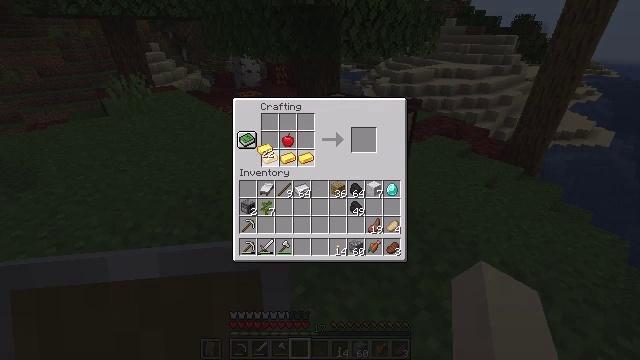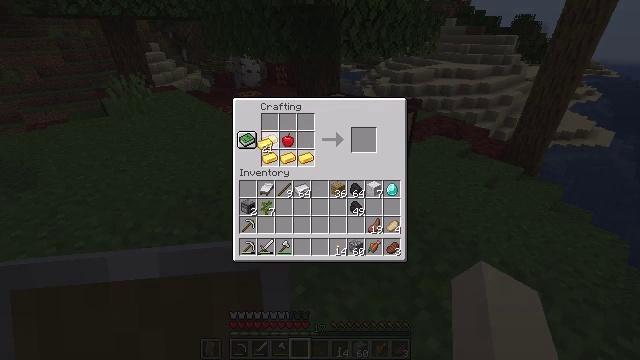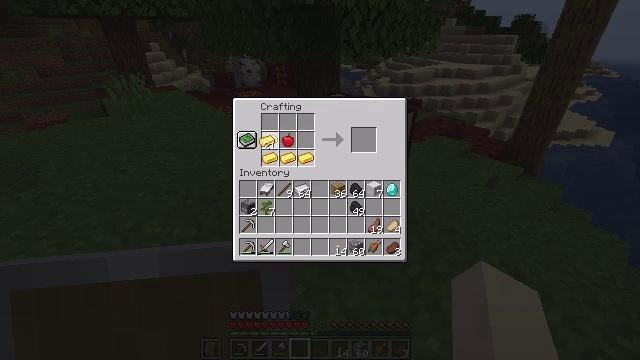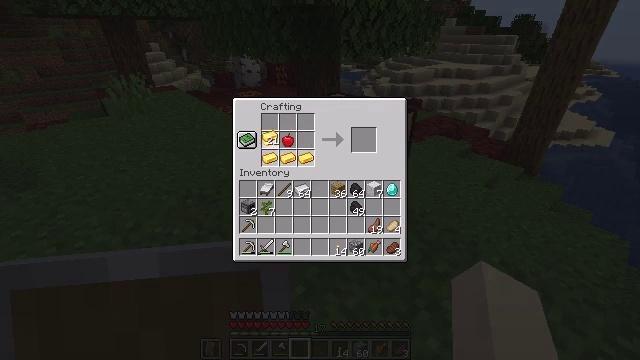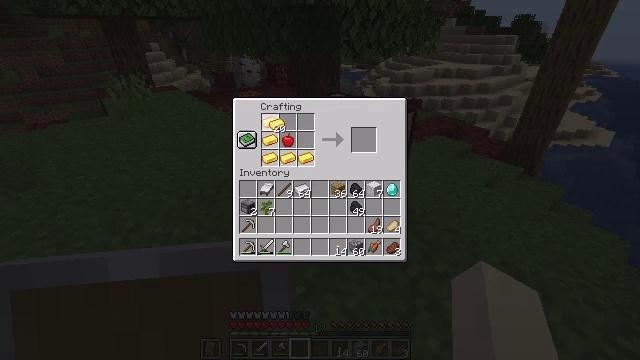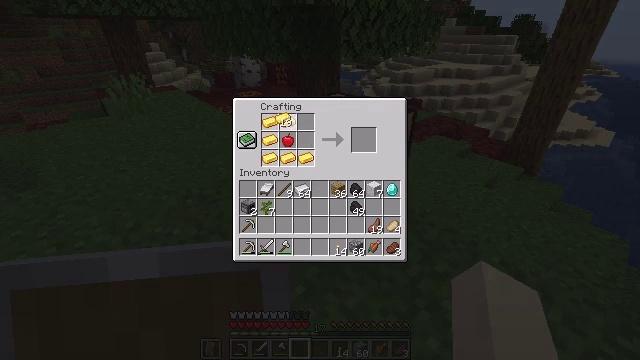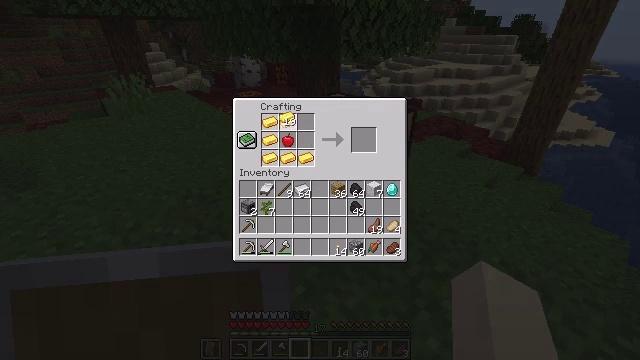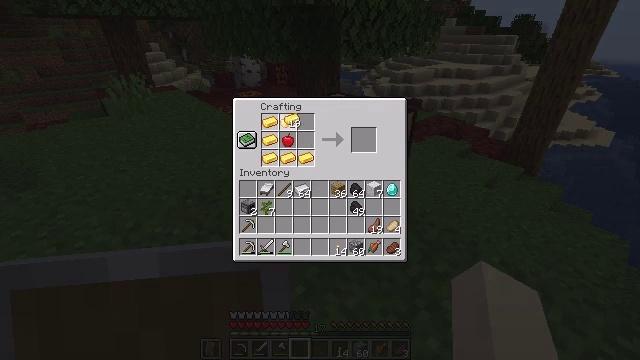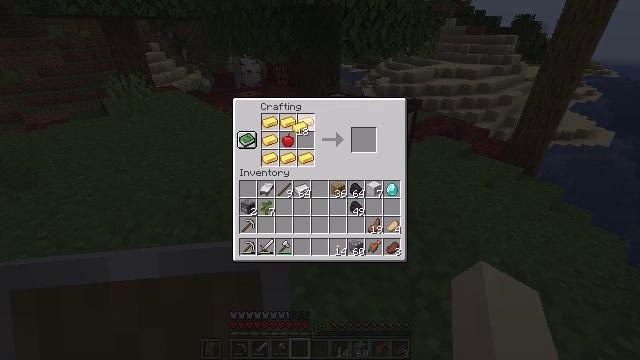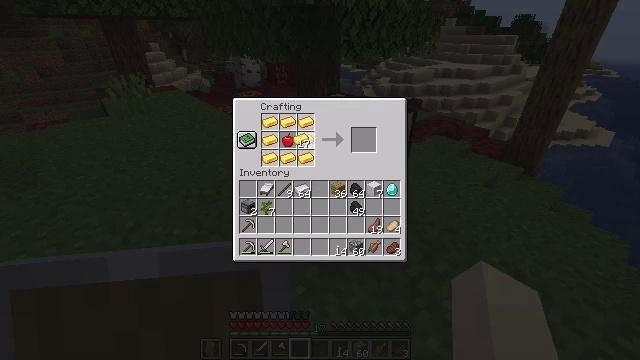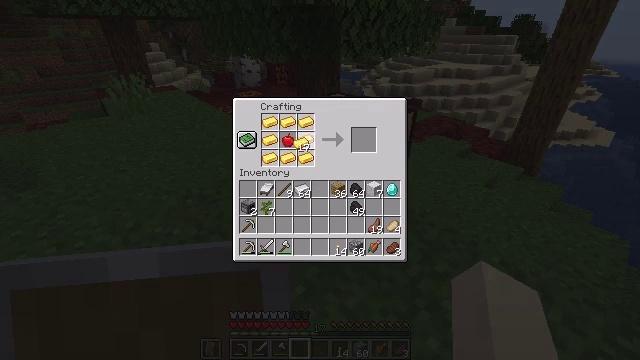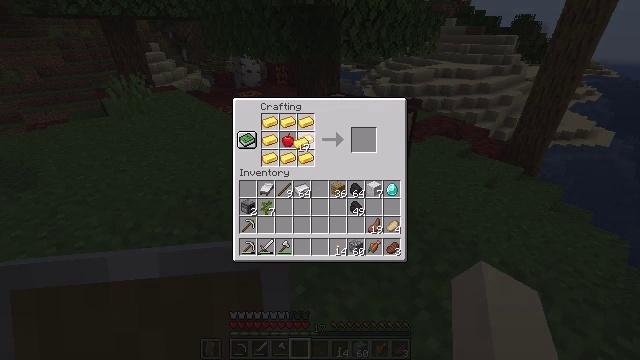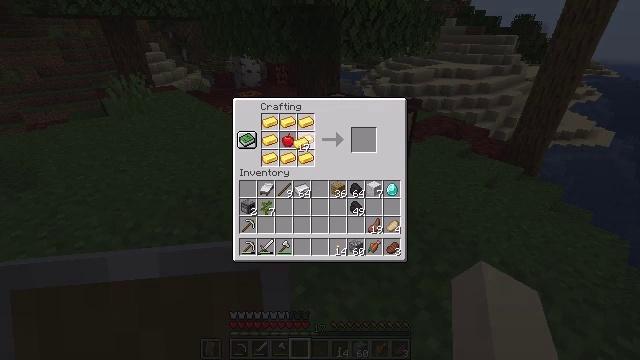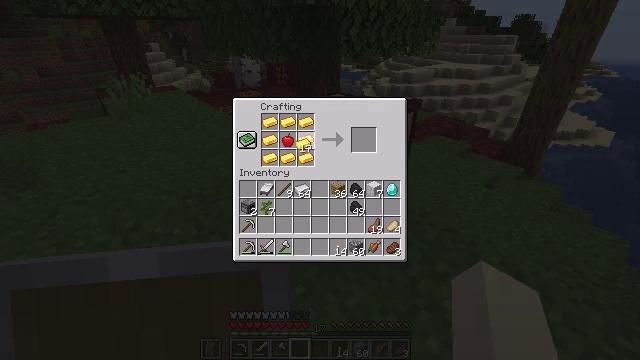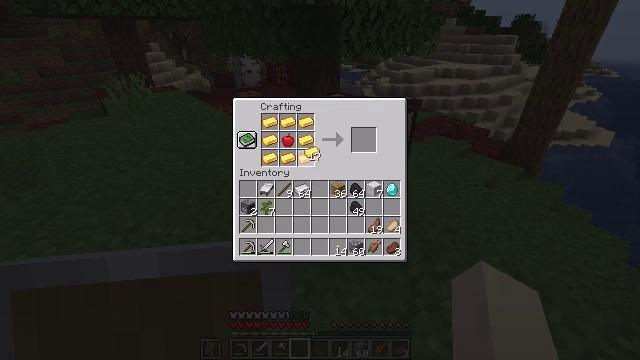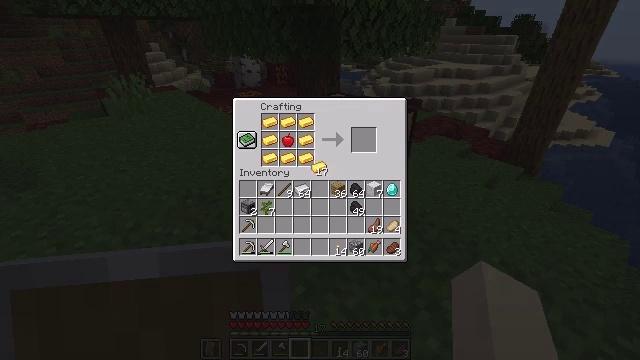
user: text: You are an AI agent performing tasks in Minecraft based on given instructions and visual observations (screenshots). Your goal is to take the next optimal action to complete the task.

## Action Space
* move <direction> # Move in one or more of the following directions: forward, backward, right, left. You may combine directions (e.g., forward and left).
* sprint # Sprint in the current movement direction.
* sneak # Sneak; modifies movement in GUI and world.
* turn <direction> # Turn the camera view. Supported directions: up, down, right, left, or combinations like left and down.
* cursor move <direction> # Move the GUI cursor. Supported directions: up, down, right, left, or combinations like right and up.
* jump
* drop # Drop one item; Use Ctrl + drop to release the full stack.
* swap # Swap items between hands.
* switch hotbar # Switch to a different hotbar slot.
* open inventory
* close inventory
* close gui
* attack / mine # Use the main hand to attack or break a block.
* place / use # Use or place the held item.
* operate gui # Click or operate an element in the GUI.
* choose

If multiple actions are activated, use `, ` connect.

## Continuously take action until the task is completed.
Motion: motion action
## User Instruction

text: Obtain a golden apple by crafting it with ingots and an apple.
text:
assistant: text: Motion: choose
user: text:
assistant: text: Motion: choose
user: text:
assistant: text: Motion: choose
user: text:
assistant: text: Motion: cursor move up, choose
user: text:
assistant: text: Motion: choose
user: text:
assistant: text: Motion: choose
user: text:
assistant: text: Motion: choose
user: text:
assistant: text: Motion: cursor move right and down, choose
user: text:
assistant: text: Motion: cursor move down, choose
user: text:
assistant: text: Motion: choose
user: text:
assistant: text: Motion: choose
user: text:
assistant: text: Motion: choose
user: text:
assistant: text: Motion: no_op
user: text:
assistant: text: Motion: cursor move right and down
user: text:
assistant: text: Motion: cursor move right and down
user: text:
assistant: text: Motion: cursor move right and down
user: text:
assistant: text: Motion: no_op
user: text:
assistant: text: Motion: no_op
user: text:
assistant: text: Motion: no_op
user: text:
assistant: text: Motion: no_op
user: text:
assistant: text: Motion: no_op
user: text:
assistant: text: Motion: no_op
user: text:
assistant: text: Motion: operate gui
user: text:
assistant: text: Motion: operate gui
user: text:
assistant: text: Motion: operate gui
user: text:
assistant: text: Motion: cursor move right
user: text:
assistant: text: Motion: cursor move right and up
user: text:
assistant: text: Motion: cursor move right and up
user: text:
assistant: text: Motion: no_op
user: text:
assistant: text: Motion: no_op